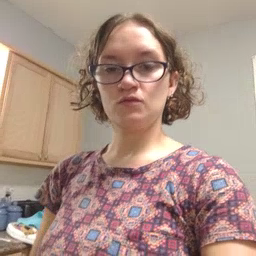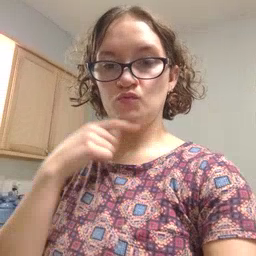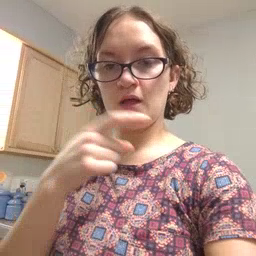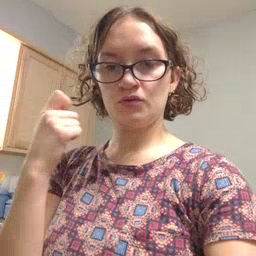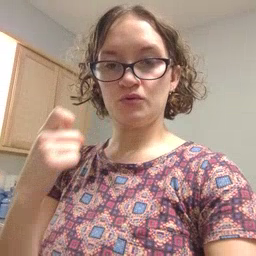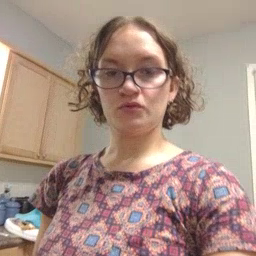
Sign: dryer